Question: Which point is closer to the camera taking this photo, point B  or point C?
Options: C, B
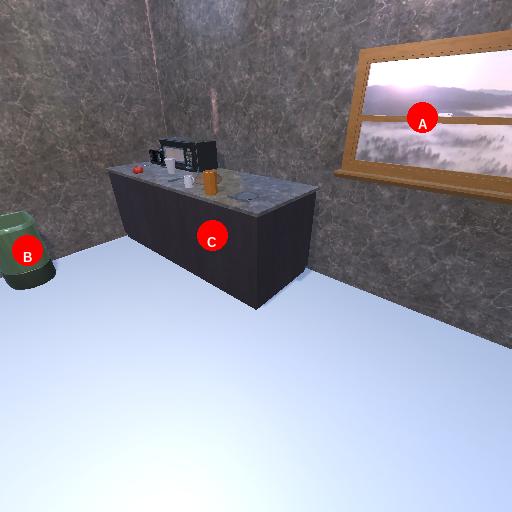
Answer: C